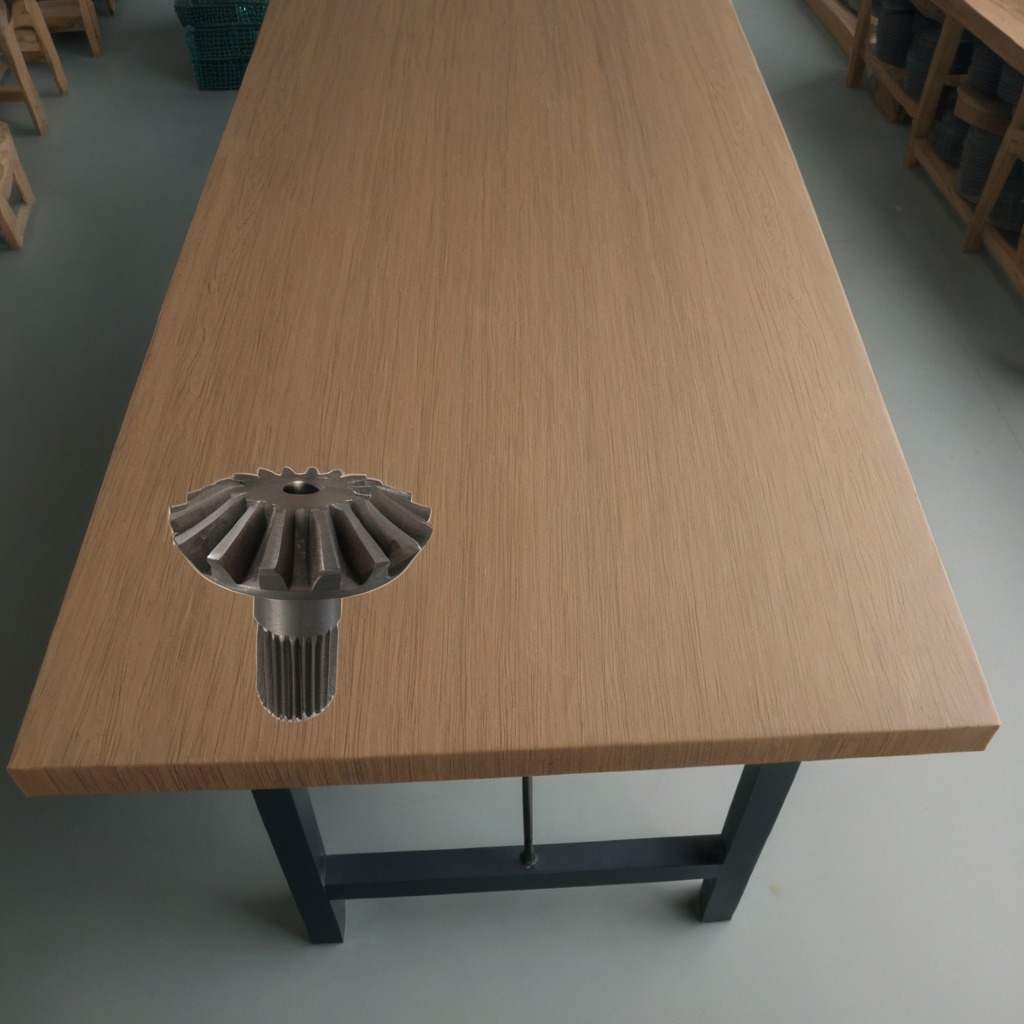
A steel gear with teeth is lying on the workbench inside a coastal fishing gear workshop.